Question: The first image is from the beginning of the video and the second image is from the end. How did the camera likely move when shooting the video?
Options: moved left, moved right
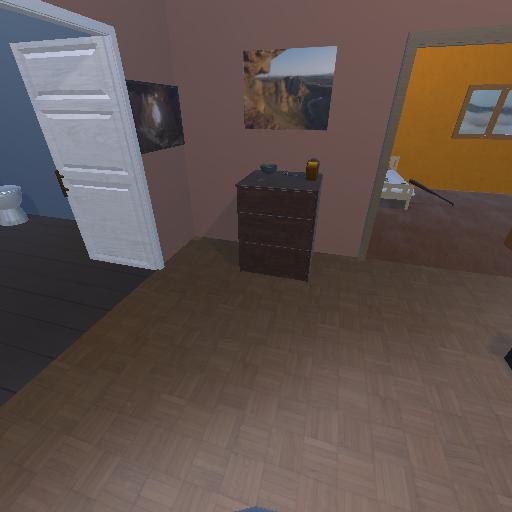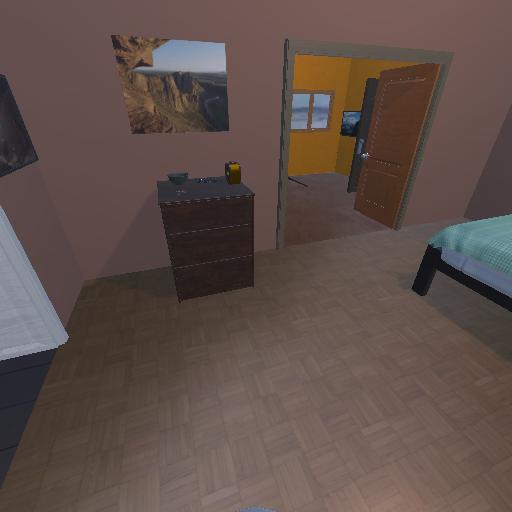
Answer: moved left